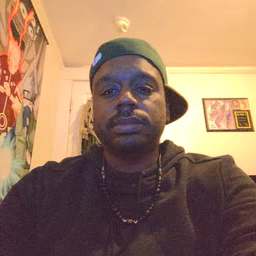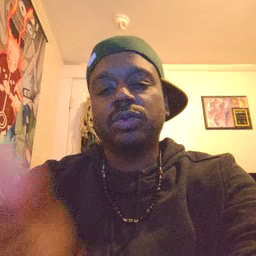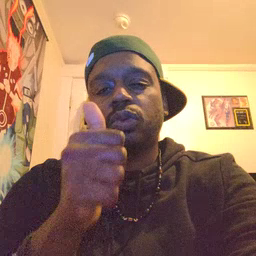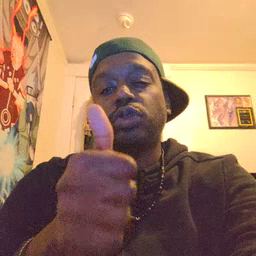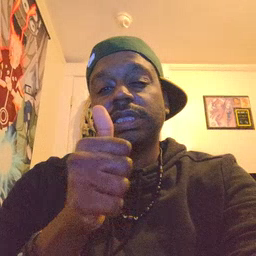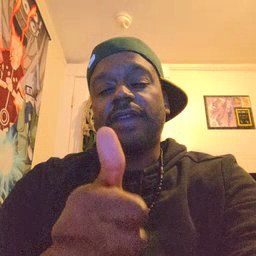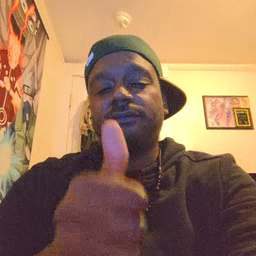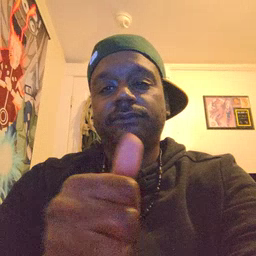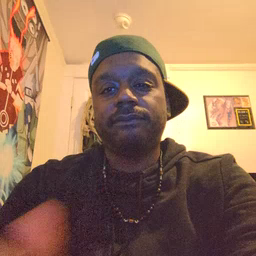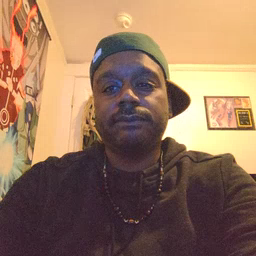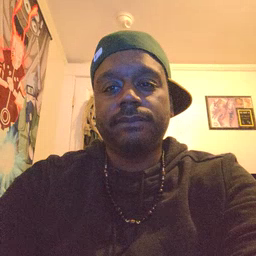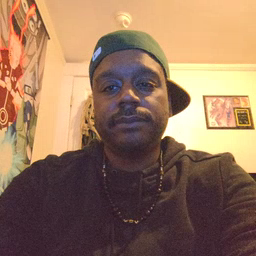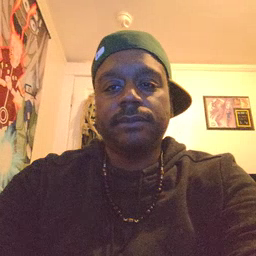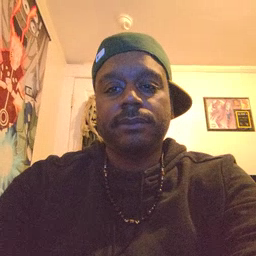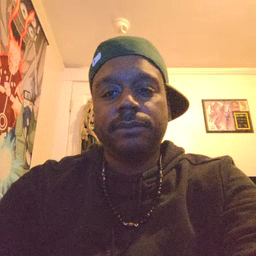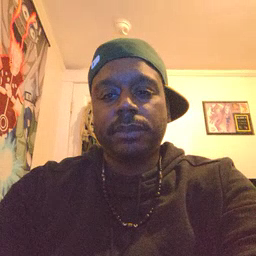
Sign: yourself